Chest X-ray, PA view. Patient: 62 years old, sex F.
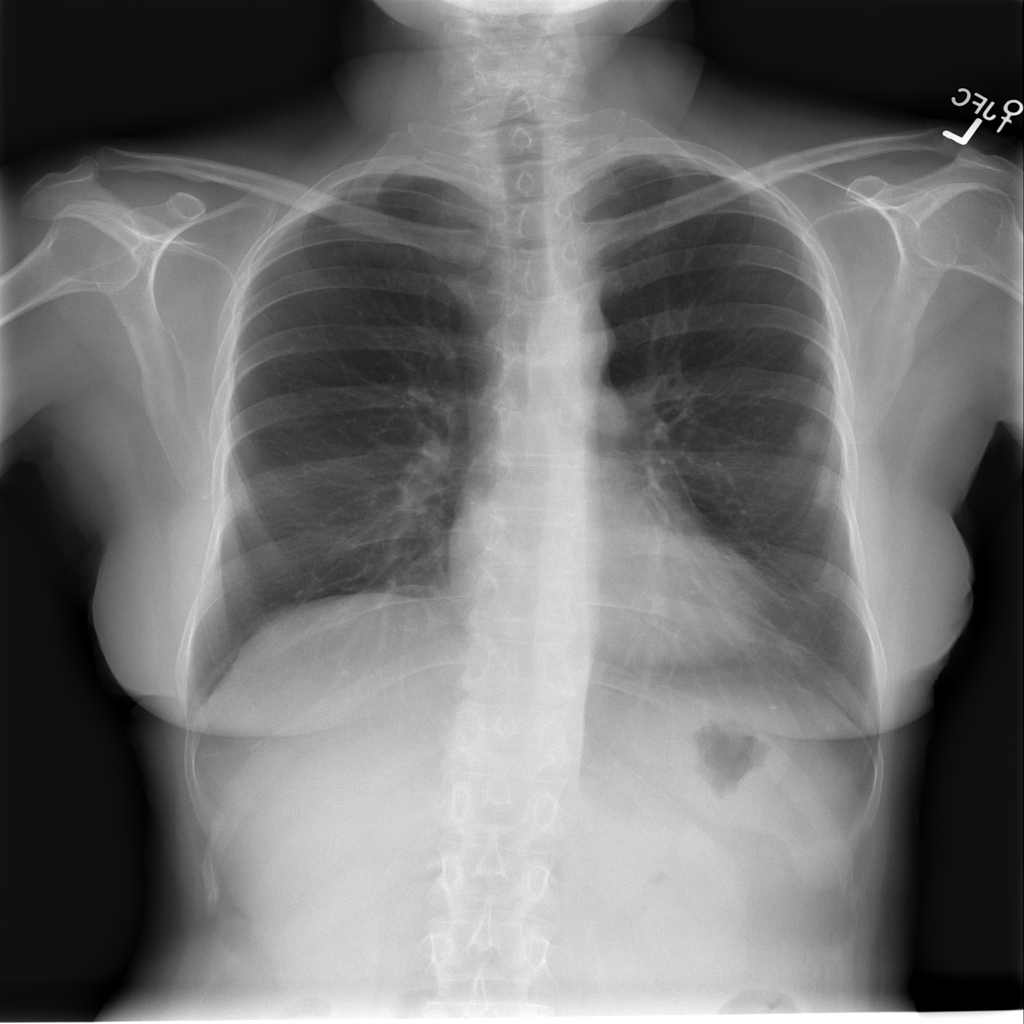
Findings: No Finding